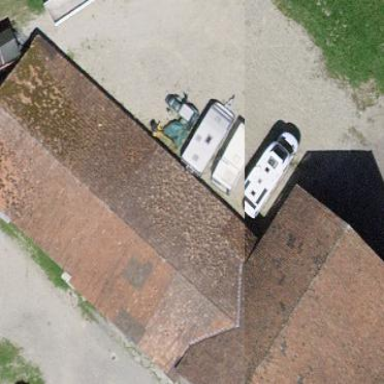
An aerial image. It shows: Group of garages.